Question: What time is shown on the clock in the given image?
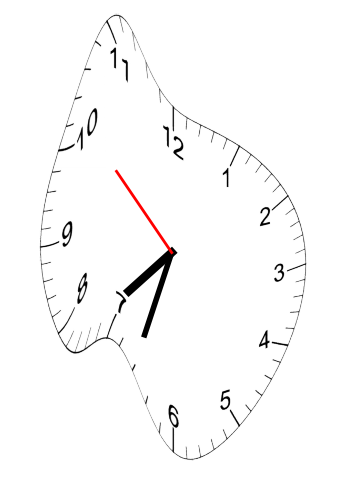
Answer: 07:32:52